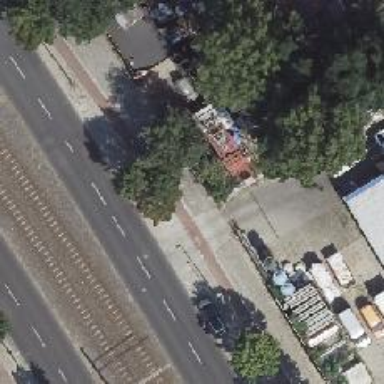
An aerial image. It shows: Sidewalk.